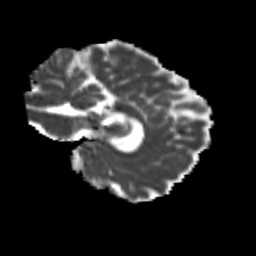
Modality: MD
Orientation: sagittal
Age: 26
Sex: female
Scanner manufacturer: siemens
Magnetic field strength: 3 T
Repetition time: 3.5 s
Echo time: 0.104 s